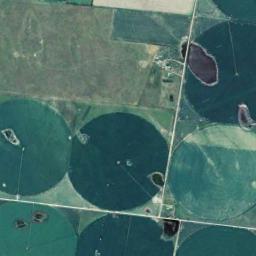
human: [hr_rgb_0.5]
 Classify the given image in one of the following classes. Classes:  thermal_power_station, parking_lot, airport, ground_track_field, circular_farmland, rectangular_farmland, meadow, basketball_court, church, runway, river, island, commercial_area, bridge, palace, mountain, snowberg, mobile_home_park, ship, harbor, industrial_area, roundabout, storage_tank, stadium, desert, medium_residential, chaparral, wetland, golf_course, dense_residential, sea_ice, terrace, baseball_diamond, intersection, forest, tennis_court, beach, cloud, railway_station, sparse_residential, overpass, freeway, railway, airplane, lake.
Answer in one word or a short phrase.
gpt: circular_farmland